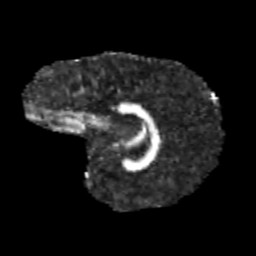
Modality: FA
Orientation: sagittal
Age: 10
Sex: female
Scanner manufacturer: siemens
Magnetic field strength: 3 T
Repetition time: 3.8 s
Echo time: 0.07 s